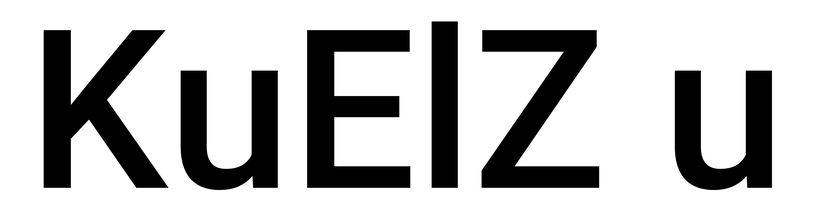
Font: Roboto_Medium